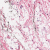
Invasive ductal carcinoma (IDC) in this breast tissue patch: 0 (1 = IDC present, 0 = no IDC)